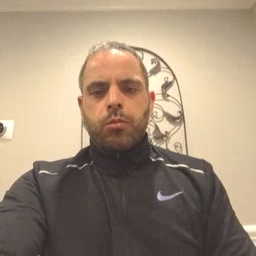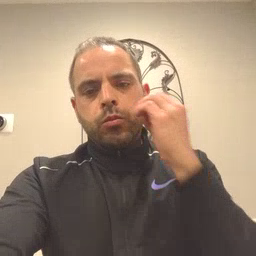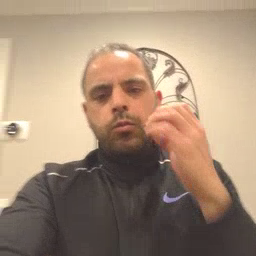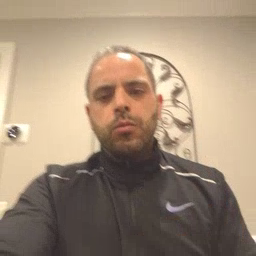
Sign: kiss